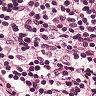
Metastatic tissue present: no